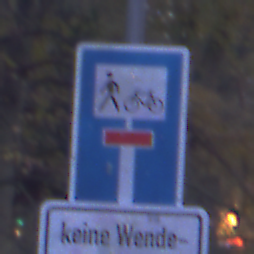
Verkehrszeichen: SackgasseRadverkehrFussgaengerDurchlaessig
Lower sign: HinweisGeaenderteVorfahrtVerkehrsfuehrungVerkehrsregelung3
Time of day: Night
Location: Outdoor (Suburban)
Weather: PartlyCloudy
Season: NotSpecified
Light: Artificial